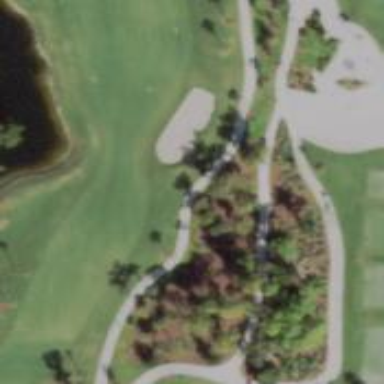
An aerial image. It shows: Service road used as golf cart path.